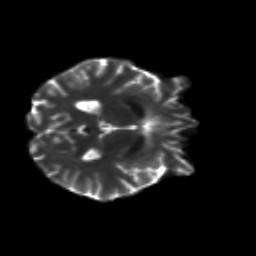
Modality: T2w
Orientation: axial
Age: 24
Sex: male
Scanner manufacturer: siemens
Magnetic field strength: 3 T
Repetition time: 8.8 s
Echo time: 0.085 s